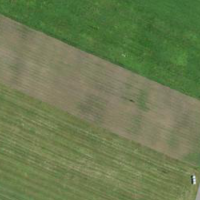
EUNIS habitat code: 24
Species observed at this site:
Milvus milvus
Pyrrhocorax graculus
Milvus migrans